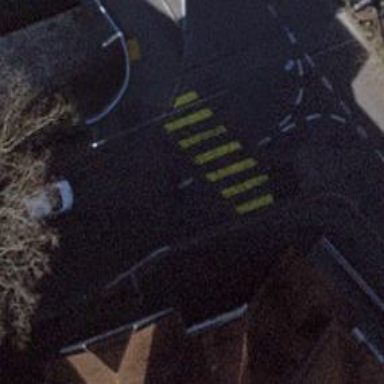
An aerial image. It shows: Marked zebra crossing on the road.